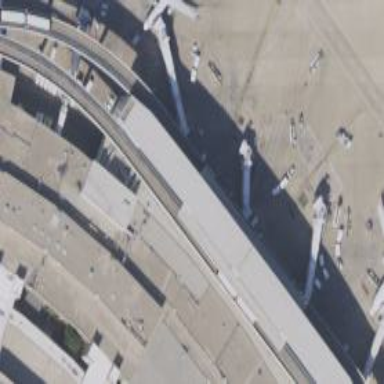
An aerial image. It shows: Airport gate.